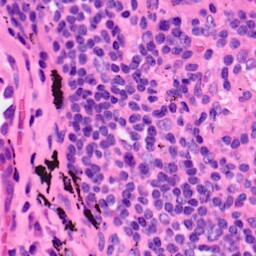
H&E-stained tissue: Lung